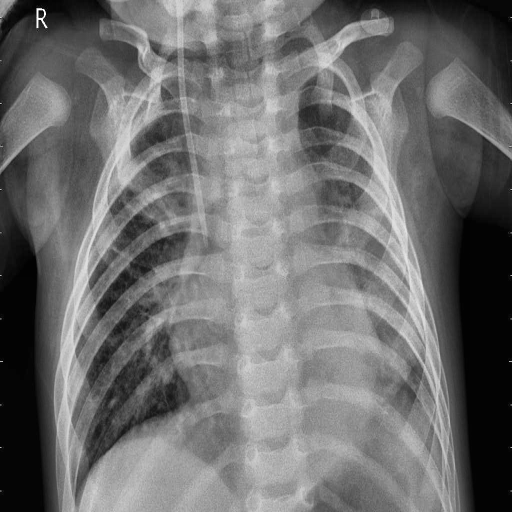
Finding: PNEUMONIA